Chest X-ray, PA view. Patient: 69 years old, sex M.
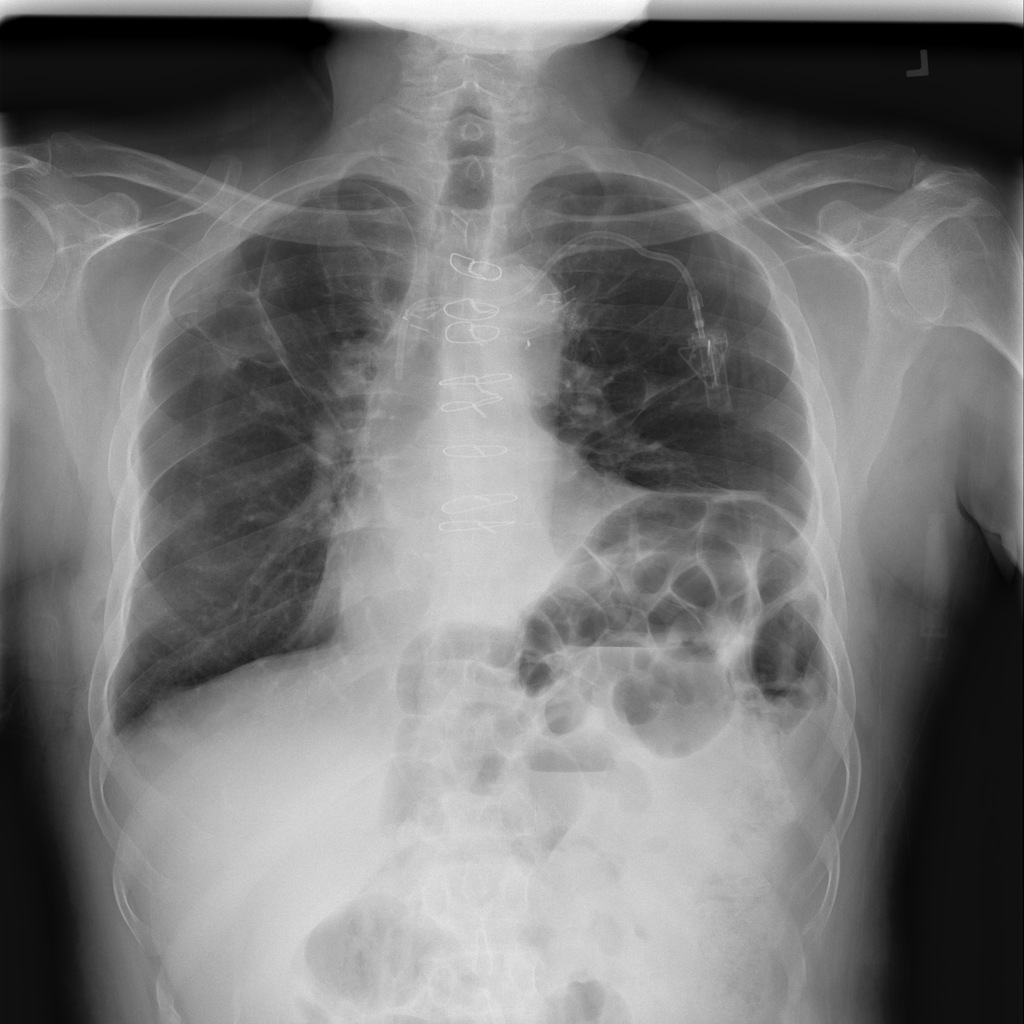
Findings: Effusion, Pneumothorax